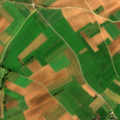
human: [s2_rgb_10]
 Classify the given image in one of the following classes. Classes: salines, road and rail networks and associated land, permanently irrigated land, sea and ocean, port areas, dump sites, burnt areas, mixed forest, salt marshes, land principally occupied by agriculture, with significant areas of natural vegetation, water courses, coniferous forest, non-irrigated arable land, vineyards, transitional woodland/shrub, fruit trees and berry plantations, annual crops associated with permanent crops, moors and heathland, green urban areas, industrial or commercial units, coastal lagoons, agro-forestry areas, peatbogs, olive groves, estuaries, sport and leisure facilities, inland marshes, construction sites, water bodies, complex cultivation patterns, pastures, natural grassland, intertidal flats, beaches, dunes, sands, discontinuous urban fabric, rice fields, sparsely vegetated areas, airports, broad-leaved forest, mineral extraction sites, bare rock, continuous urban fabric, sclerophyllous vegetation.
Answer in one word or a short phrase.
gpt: discontinuous urban fabric, non-irrigated arable land, pastures